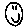
Label: smiley face